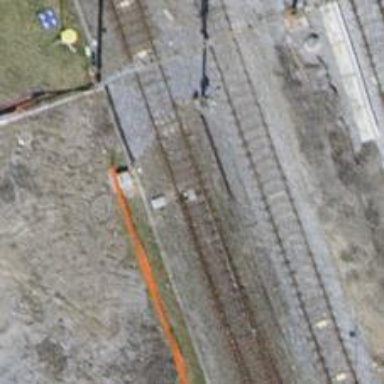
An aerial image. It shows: Railway switch.